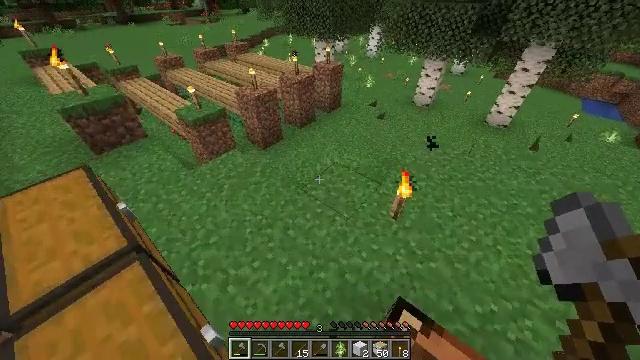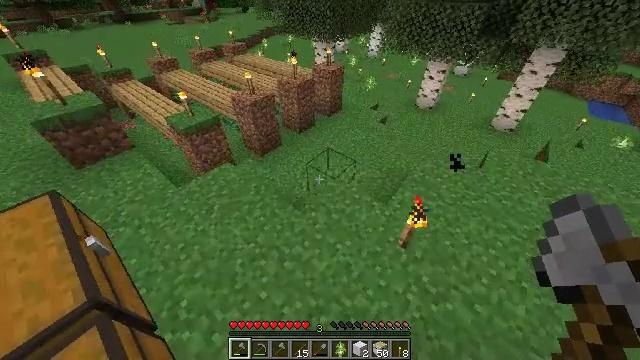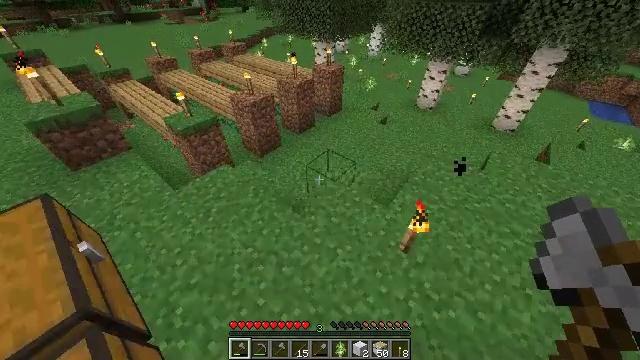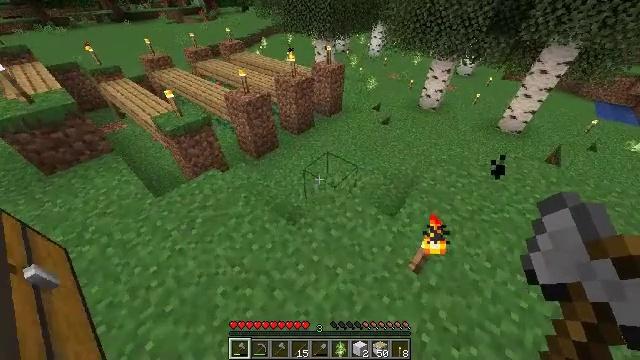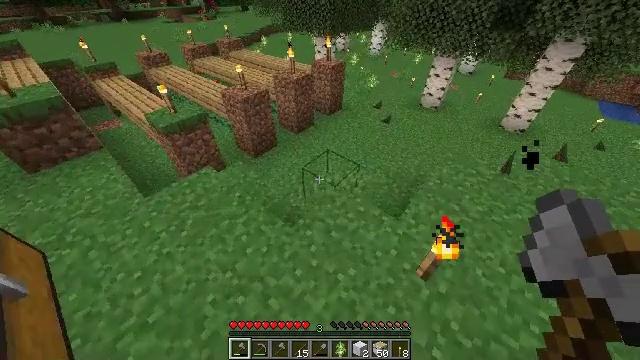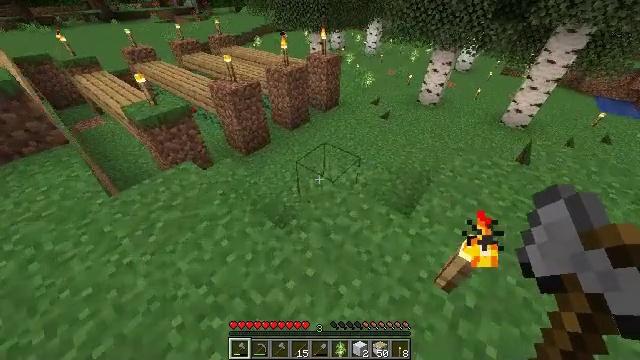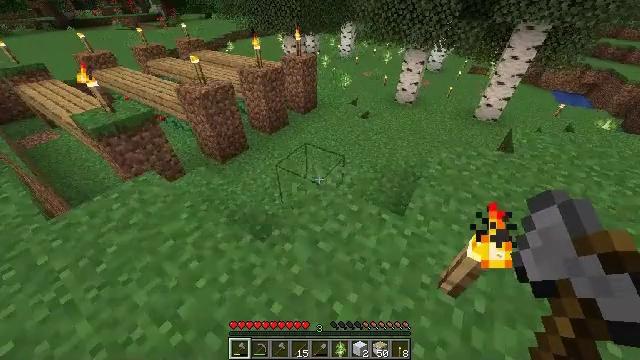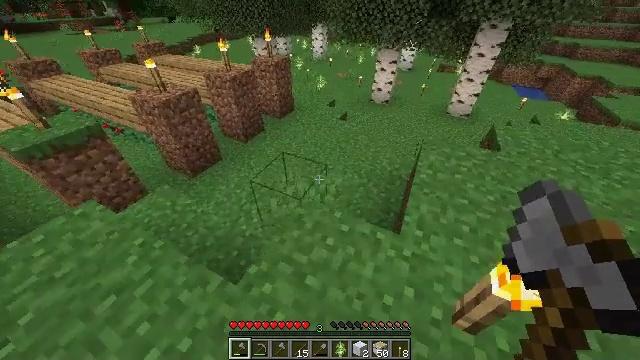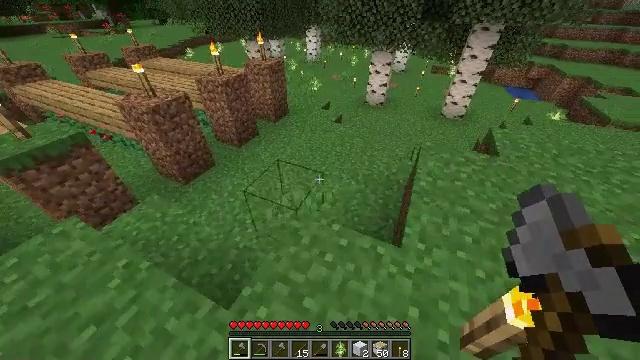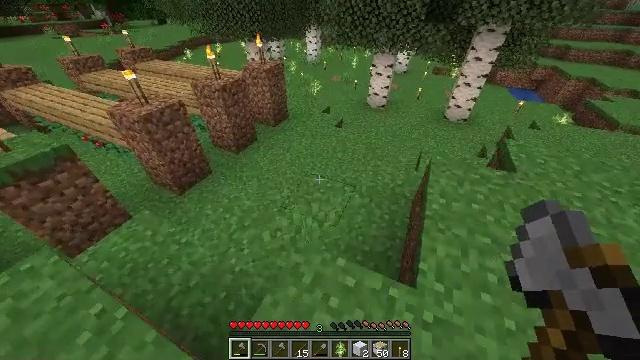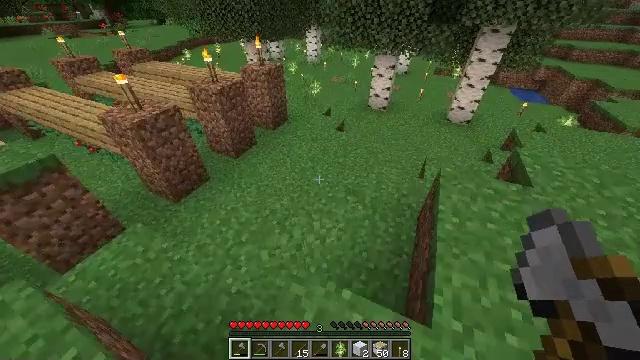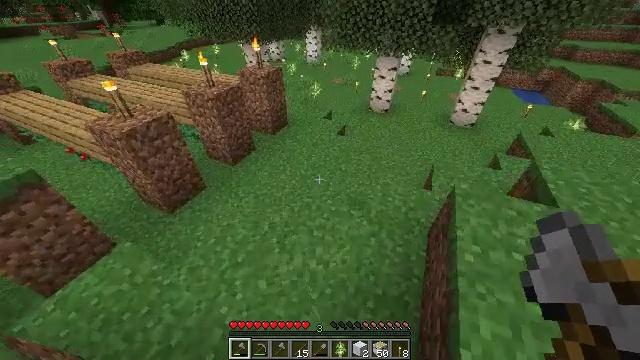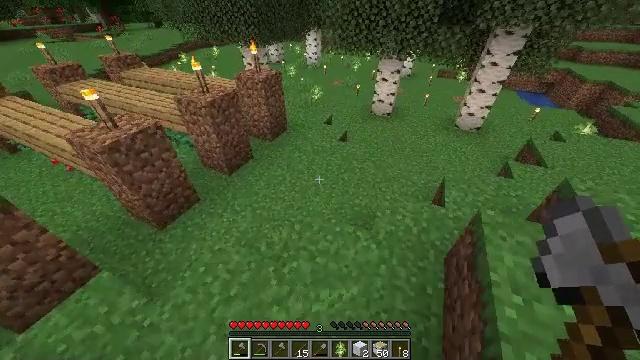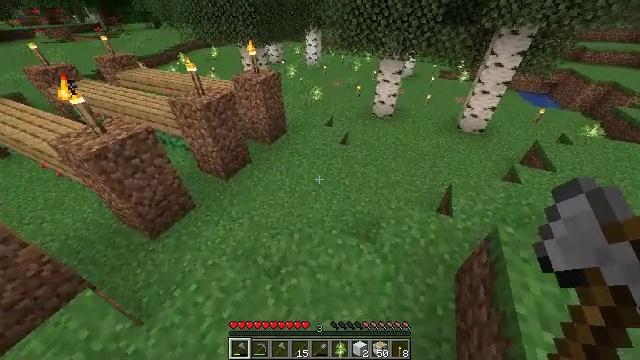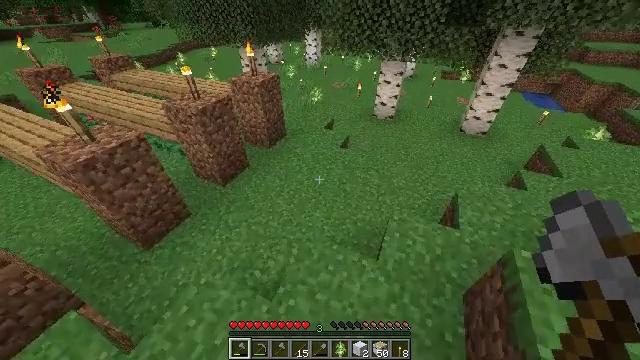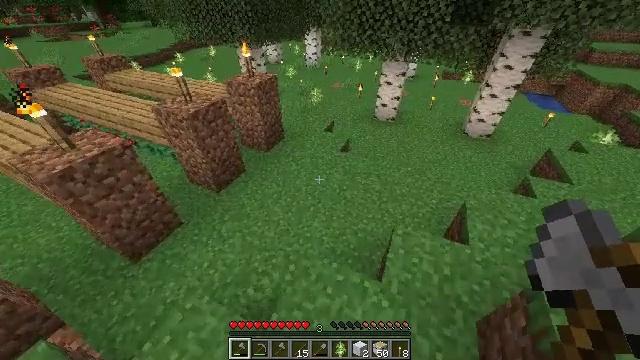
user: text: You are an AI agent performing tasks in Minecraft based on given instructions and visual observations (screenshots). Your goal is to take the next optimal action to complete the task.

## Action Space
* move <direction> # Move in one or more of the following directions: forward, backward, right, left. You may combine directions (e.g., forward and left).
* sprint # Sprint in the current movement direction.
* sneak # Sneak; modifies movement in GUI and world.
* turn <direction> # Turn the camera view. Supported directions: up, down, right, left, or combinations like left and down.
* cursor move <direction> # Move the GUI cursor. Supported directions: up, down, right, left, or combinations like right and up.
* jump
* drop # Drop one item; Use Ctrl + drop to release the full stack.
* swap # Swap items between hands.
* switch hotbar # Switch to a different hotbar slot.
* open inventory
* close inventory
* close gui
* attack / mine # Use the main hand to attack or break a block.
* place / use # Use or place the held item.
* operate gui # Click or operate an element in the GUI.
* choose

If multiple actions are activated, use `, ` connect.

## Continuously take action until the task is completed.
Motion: motion action
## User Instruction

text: Gather the birch sapling from the ground.
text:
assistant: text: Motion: move forward
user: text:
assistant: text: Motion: move forward
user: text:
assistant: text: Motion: move forward
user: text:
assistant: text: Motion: move forward
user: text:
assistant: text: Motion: move forward, turn right
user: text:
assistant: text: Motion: move forward, turn right and up
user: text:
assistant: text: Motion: move forward, turn right
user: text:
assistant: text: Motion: move forward, turn right
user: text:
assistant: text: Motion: move forward
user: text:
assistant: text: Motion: move forward
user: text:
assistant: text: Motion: move forward
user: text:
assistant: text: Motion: move forward
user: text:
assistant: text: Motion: move forward
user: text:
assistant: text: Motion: move forward
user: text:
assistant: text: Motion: move forward
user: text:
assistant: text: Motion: move forward
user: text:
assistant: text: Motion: move forward
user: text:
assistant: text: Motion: move forward
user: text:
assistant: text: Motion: move forward
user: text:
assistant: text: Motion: move forward
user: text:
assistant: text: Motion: move forward, turn right and up
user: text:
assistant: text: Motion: move forward, turn right and up
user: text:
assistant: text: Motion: move forward, turn up
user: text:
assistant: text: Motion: move forward, turn up
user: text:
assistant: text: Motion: move forward, turn right and up
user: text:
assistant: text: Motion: move forward, turn right and up
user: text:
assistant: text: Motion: move forward, turn right and up
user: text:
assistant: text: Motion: move forward
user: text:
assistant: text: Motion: move forward
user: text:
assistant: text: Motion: move forward